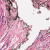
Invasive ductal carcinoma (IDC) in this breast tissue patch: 0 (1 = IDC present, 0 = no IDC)